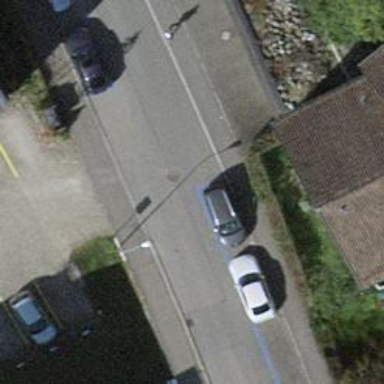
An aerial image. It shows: Residential road with asphalt surface. There are sidewalks on both sides of the road.